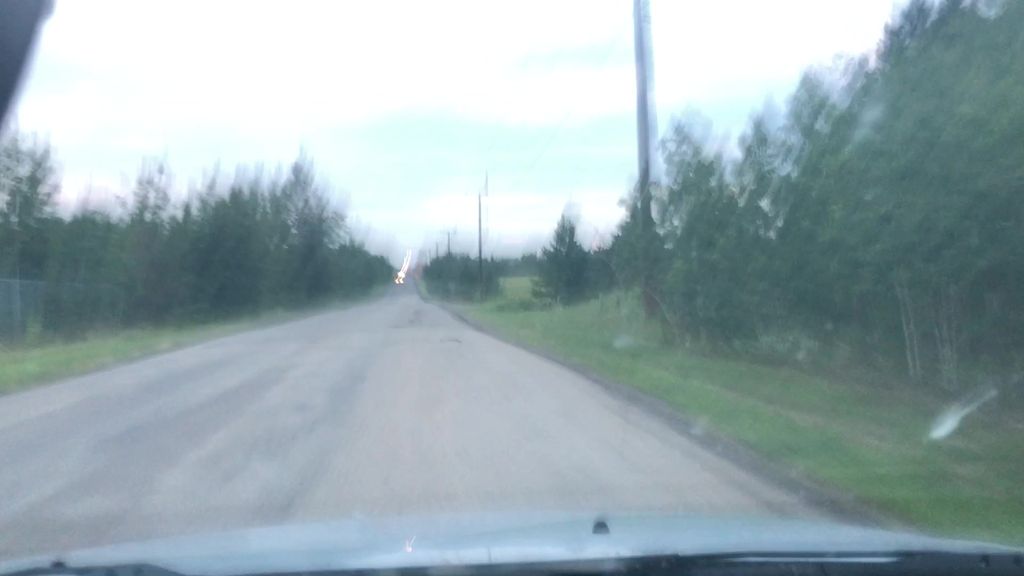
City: edmonton